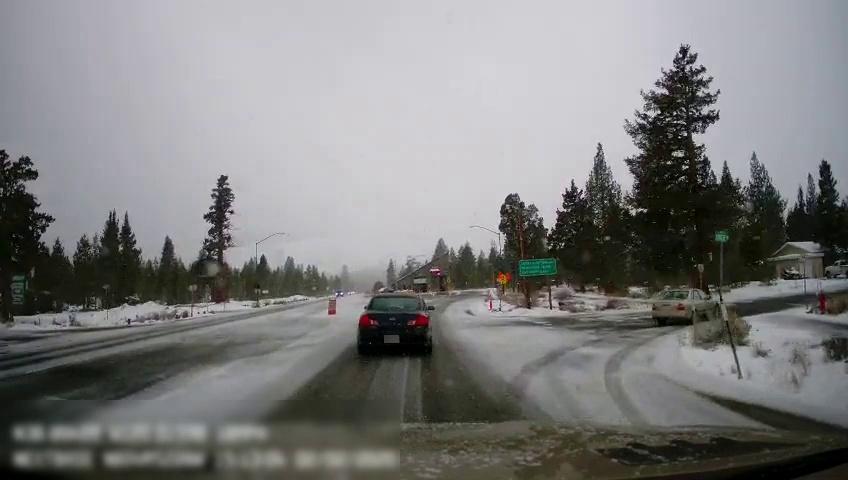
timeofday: Day
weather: Snowy
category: Drivable Space
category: Vehicles | Truck
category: Vehicles | Car
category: Vehicles | Car
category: Vehicles | Truck
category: Traffic | Signs
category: Traffic | Signs